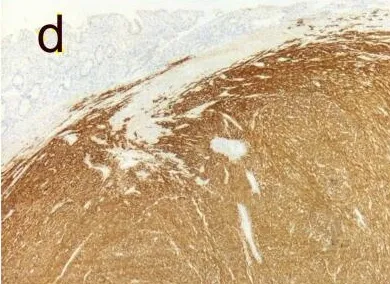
Histopathological findings of the jejunal stromal tumor. (d) Dog1 immunohistochemistry shows diffuse positivity.
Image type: pathology (immunostaining)